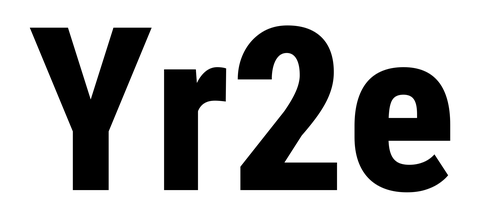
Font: Roboto_Condensed_ExtraBold